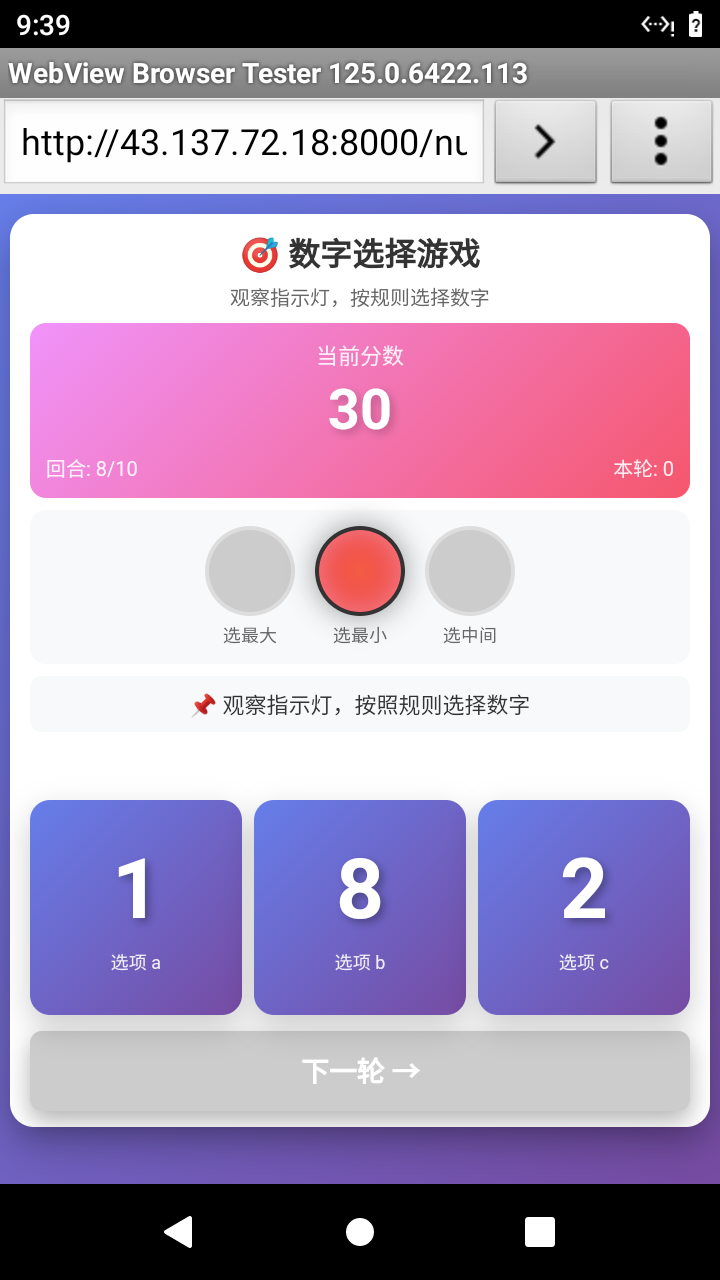

Select the correct number based on the traffic light color.
Answer: 0